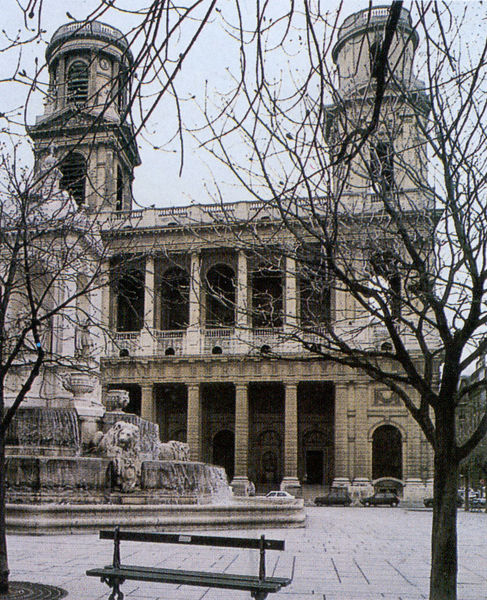
Titel: Saint-Sulpice (Fassade)
Künstler: Jean Nicolas Servandoni
Standort: Paris
Institution: Saint-Sulpice
Schlagwörter: baum, himmel, wasser, weiß, wolken, bäume, ocker, sitzen, stadt, äste, braun, fenster, frankreich, grau, holz, laterne, marmor, paris, pfeiler, schwarz, säule, säulen, tür, dach, gebäude, haus, park, wolke, beige, architektur, barock, sockel, stein, steine, türbogen, ast, zweige, brüstung, kirche, boden, figur, klassizismus, pflanze, front, gotik, renaissance, brunnen, turm, skulptur, springbrunnen, statue, vase, deutschland, balkon, farbig, ruhe, modell, bogen, fassade, perspektive, pflaster, giebel, mauer, farbe, kahl, herbst, hof, winter, platz, bank, pilaster, auto, figuren, rundbogen, kuppel, treppe, inschrift, durchgang, geländer, stufen, tor, galerie, foto, fotografie, photographie, bögen, eingang, fugen, gang, nische, arkade, kolonnade, loggia, gefäß, glockenturm, kuppeln, religion, türme, münchen, palast, balustrade, dom, denkmal, plakette, moskau, lorbeer, arkaden, kathedrale, rom, kapitell, photo, fries, dreiecksgiebel, portal, gesims, skulpturen, löwen, farbfoto, portikus, geäst, florenz, historismus, geschosse, ausgang, winterlandschaft, ballustrade, fontäne, löwe, dorisch, heilig, sitzbank, laubengang, fotographie, sakral, christentum, autos, steinplatten, zweiteilig, klassisch, kapitel, monument, basilika, gebälk, klassizistisch, säulengang, lisenen, aufriss, doppeltürme, nischen, kollonade, kolossalordnung, attika, baumschutz, bäuem, zweiturmfassade, dreiecksgibel, serliana, superposition, rotunde, ordnung, palladio, wandelhalle, kolonade, kolonnaden, westfassade, kolonaden, blendwerk, dacht, schlußstein, fasade, parken, doppelturmfassade, wasserspiel, hofkirche, loggien, trist, gulli, graz, schalloch, parkbank, brunnenfiguren, gullideckel, moche, delacroix, turmabschluss, saint sulpice, ialien, banh, sangallo, fnester, sulpice, loggen, porten, servandoni, st-sulpice, zweturmfassade, gigur, trüme, farbfot, engan